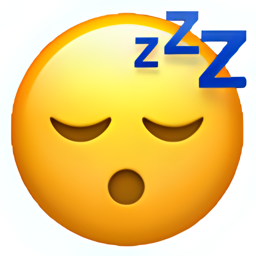
Name: sleeping face
Emoji: 😴
Group: Smileys & Emotion
Sub-group: face-sleepy